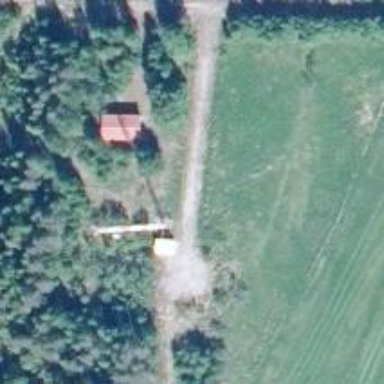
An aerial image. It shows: Mast tower used for communication.